Question: I'm using Twitter Bootstrap (latest version - 2.3.2) for a site I'm building, and want to achieve the following while keeping the site responsive, and also applying best practices for it.
Here's a very rough sketch of what I want to have:

The site has a basic header with fixed navbar, a content-fluid div which has three inner divs: a span5, span6, and span1 (for a total of 12 columns). After the content div, a sticky footer with company/copyright info and such.
The problem I'm having is with the span1 column. It is basically decorative (it has 4 vertical color bars, sized at 25% width each), but I'd like to have:
- - -
I know there are probably lots of ways to achieve this (pure CSS, javascript, background-image tiling), but I'm looking for the best practices: avoiding extra markup, using right techniques, in order to learn as much as possible. I've tried setting the parent container (and inner bars) to height: 100%; and playing with min-height as well, but min-height doesn't (seem to) work with percentages.
Any help and/or constructive criticism is very welcome.
Edit: JSFiddle and full code added: <URL>
Also, link to the original site (in case JSFiddle screws something up): <URL>
'''
<!-- Part 1: Wrap all page content here -->
<div id="wrap">
<!-- Fixed navbar -->
<div class="navbar navbar-inverse navbar-fixed-top">
<div class="navbar-inner">
<div class="container">
<button type="button" class="btn btn-navbar" data-toggle="collapse" data-target=".nav-collapse"> <span class="icon-bar"></span>
<span class="icon-bar"></span>
<span class="icon-bar"></span>
</button> <a class="brand" href="#">Geolog&iacute;a y Telecomunicaciones, C.A.</a>
<div class="nav-collapse collapse">
<ul class="nav">
<li><a href="#">Inicio</a>
</li>
<li><a href="#acerca-de">Acerca de</a>
</li>
<li class="active"><a href="#contacto">Contacto</a>
</li>
</ul>
</div>
<!--/.nav-collapse -->
</div>
</div>
<div>
<div class="decorative-lightblue"></div>
<div class="decorative-purple"></div>
<div class="decorative-orange"></div>
<div class="decorative-lightorange"></div>
</div>
</div>
<!-- Begin page content -->
<div class="container-fluid">
<div class="row-fluid content clearfix" style="margin-top: 60px;">
<div class="span5">
<div class="row-fluid">
<div class="span5">
<div class="span12 logo"></div>
<div class="sidebar-intro">Construcci&oacute;n, Adaptaci&oacute;n,
<br/>Adecuaci&oacute;n y Remodelaci&oacute;n
<br/>de <span class="emphasis-red">
locales<br>comerciales<br>empresariales
</span>
</div>
</div>
<div class="span7">
<!-- Responsive iFrame -->
<div class="Flexible-container">
<iframe width="425" height="350" frameborder="0" scrolling="no" marginheight="0" marginwidth="0" src="http://maps.google.com/?ie=UTF8&amp;ll=8.561755,-71.204721&amp;spn=0.004716,0.006571&amp;t=m&amp;z=18&amp;output=embed"></iframe>
<br /><small><a href="http://maps.google.com/?ie=UTF8&amp;ll=8.561755,-71.204721&amp;spn=0.004716,0.006571&amp;t=m&amp;z=18&amp;source=embed" style="color:#0000FF;text-align:left">Ver mapa m&aacute;s grande</a></small>
</div>
</div>
</div>
<div class="row-fluid">
<div class="contact-wrapper well">
<form>
<div class="control-group">
<label class="control-label" for="inputName"><i class="icon-user"></i> Nombre</label>
<div class="controls controls-row">
<input type="text" class="span12 input-xlarge " id="inputName" placeholder="Su nombre completo">
</div>
</div>
<div class="control-group">
<label class="control-label" for="inputEmail"><i class="icon-envelope"></i> Correo electr&oacute;nico</label>
<div class="controls">
<input type="text" class="span12 input-xlarge" id="inputEmail" placeholder="nombre@sudominio.com">
</div>
</div>
<div class="control-group">
<label class="control-label" for="inputEmail"><i class="icon-question-sign"></i> Asunto</label>
<div class="controls">
<input type="text" class="span12 input-xlarge" id="inputSubject" placeholder="Asunto de su mensaje">
</div>
</div>
<div class="control-group">
<label class="control-label" for="inputEmail"><i class="icon-pencil"></i> Mensaje</label>
<div class="controls">
<textarea rows="6" class="span12 input-xlarge" placeholder="Haganos llegar sus comentarios, sugerencias, consultas, etc."></textarea>
</div>
</div>
<div class="control-group">
<div class="controls">
<button type="submit" class="btn btn-success">Enviar Mensaje</button>
</div>
<br class="clear">
</div>
</form>
</div>
</div>
</div>
<div class="span6">
<div class="row-fluid span12">
<img class="span9 offset2" src="http://geotelca.com/sitio/assets/img/examples/flyer_back.png">
</div>
<div class="row-fluid">
<div class="row-fluid span12 address"> <address>
Zona Industrial Los Curos, Calle 1, Edif. Geotelca No. A-8, Merida, Edo. Merida
</address>
</div>
<div class="row-fluid e-mail">
<div class="span4 offset6"> <a href="mailto:direccion@geotelca.com">direccion@geotelca.com</a>
</div>
</div>
</div>
</div>
<div class="span1 social-links">
<div class="row-fluid vertical-bars">
<div class="span3 bar bar-lightblue"></div>
<div class="span3 bar bar-purple"></div>
<div class="span3 bar bar-orange"></div>
<div class="span3 bar bar-lightorange"></div>
</div>
</div>
</div>
</div>
<!--/.container-fluid-->
<div id="push"></div>
</div>
<!--/#wrap-->
<div id="footer">
<div>
<div class="decorative-lightblue"></div>
<div class="decorative-purple"></div>
<div class="decorative-orange"></div>
<div class="decorative-lightorange"></div>
</div>
<div class="container">
<p class="muted credit">Dise&ntilde;ado, codificado y mantenido por <a href="http://twitter.com/kenshin23">@kenshin23</a>
</p>
</div>
</div>
'''
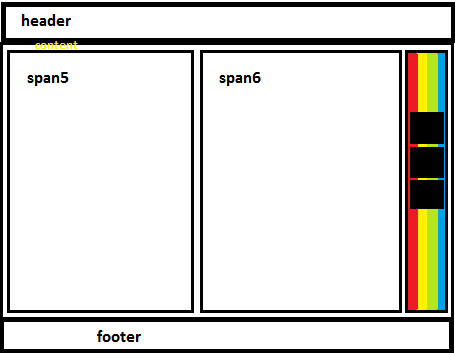
Answer: I would say your best bet here would be one of the jQuery plug-in out there to accomplish this ... eqHeight.coffee seems to be pretty well documented:
<URL>
As for centering those social links in that vertical space, you'd likely have to use more Javascript to do that. Although, honestly I'd probably put them in a div container with position: fixed; and let them slide up and down that column as the user scrolls.
EDIT:
Just noticed you added your HTML file ... in the case of the first plug-in I linked to, you would need to add a class (perhaps 'eq-height') to each of the columns whose heights you wanted to match (that first outer span5 and span6 and then all the bar column divs individually). Then on jQuery document ready, use:
'''
$(document).ready(function() {
$(".content").eqHeight(".eq-height");
});
'''